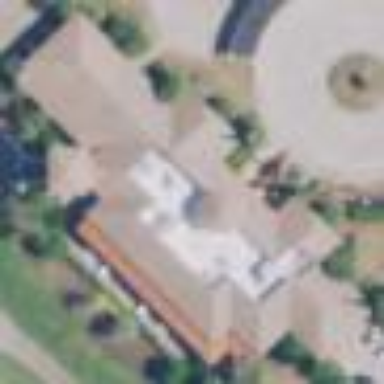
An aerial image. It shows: Clubhouse building for golf.